Field crop: maize
Growth stage: 2
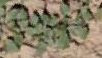
Species: convolvulus